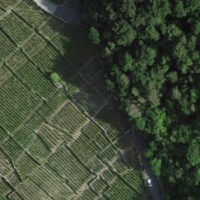
EUNIS habitat code: 40
Species observed at this site:
Melittis melissophyllum